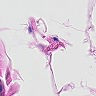
Metastatic tissue present: no